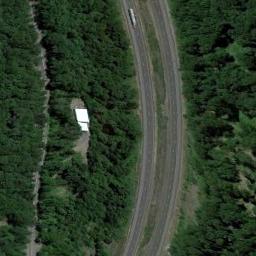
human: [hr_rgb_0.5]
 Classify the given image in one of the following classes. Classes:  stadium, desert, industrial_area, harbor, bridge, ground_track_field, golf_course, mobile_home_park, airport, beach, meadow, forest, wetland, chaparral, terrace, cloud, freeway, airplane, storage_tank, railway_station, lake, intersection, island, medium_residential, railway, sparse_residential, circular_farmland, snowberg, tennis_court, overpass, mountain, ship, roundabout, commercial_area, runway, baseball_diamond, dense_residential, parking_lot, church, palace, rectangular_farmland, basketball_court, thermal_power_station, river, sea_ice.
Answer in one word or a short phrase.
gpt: freeway